Field crop: maize
Growth stage: 2
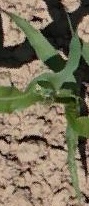
Species: maize